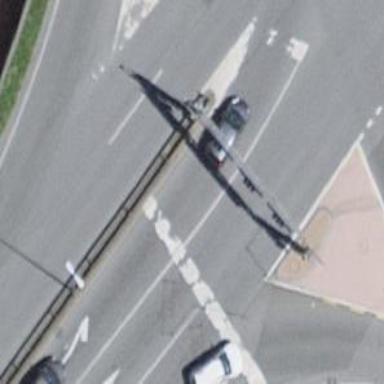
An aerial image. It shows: Road with traffic signals.